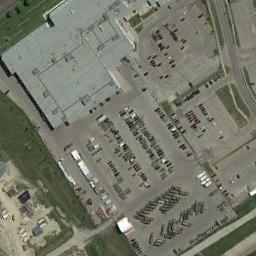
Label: parking_lot